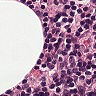
Metastatic tissue present: no